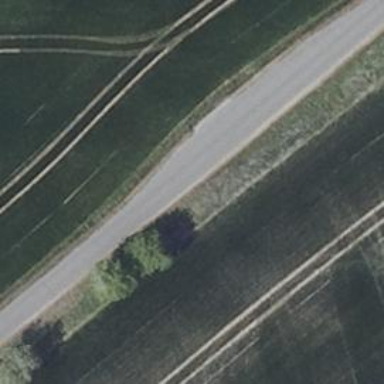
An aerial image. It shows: Passing place on the road.